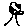
Label: tree